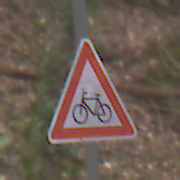
Verkehrszeichen: RadverkehrRechts
Umgebung: Outdoor, Nature
Tageszeit: Midday
Wetter: Overcast
Licht: Natural
Jahreszeit: Autumn
Kontrast: LowContrast